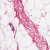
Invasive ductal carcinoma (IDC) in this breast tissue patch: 0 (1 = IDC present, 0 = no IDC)